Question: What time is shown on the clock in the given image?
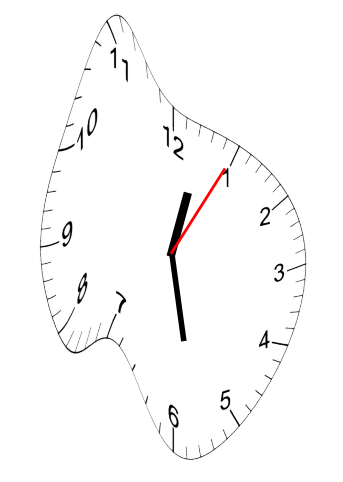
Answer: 12:28:05